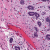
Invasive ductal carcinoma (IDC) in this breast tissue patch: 0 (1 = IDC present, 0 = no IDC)